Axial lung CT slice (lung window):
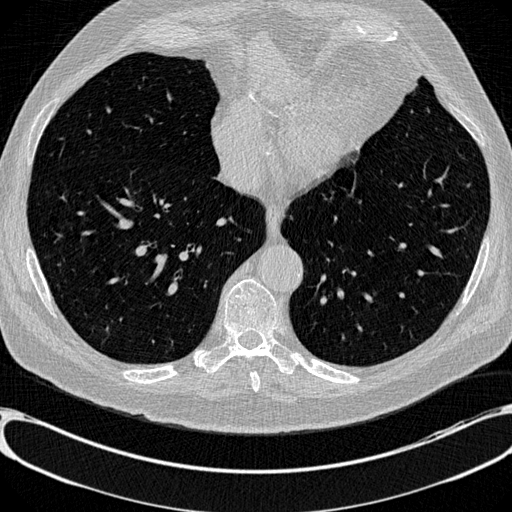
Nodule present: no